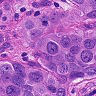
Metastatic tissue present: yes